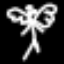
Label: angel